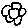
Label: flower